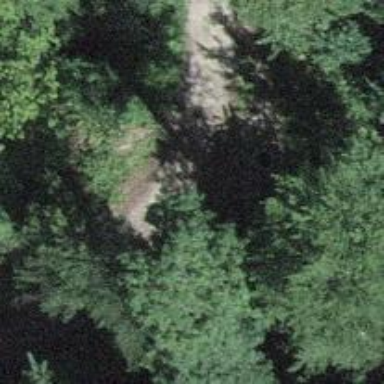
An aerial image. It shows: Gravel track with grade2 tracktype. There is no sidewalk along the track.